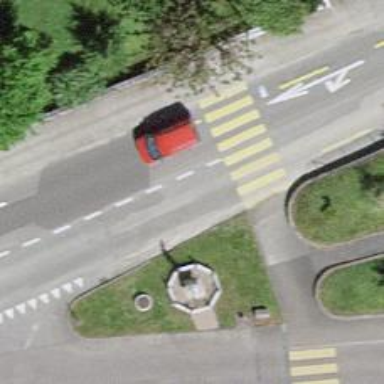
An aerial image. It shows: Marked crossing on the road with clear markings.